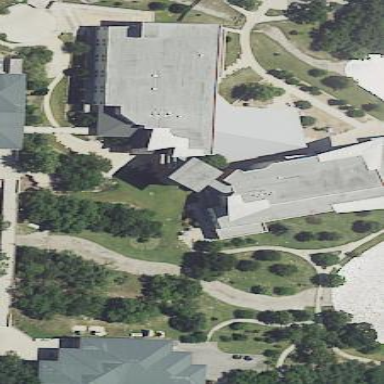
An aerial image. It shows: College building.